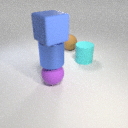
large purple rubber sphere in front of large brown rubber sphere